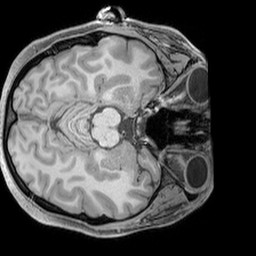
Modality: T1w
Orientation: axial
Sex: female
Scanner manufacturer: siemens
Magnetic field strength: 3 T
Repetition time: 2.3 s
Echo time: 0.00226 s